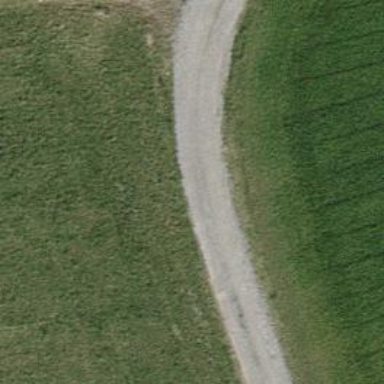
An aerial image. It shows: Track with grade 2 gravel surface.